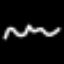
Label: squiggle